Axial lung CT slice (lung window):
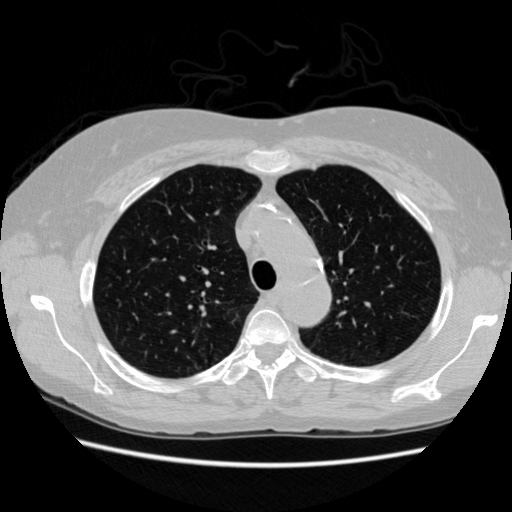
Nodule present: no